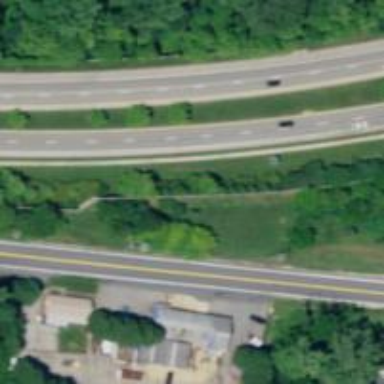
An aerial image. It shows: Primary highway with separate sidewalk. The highway is expressway.